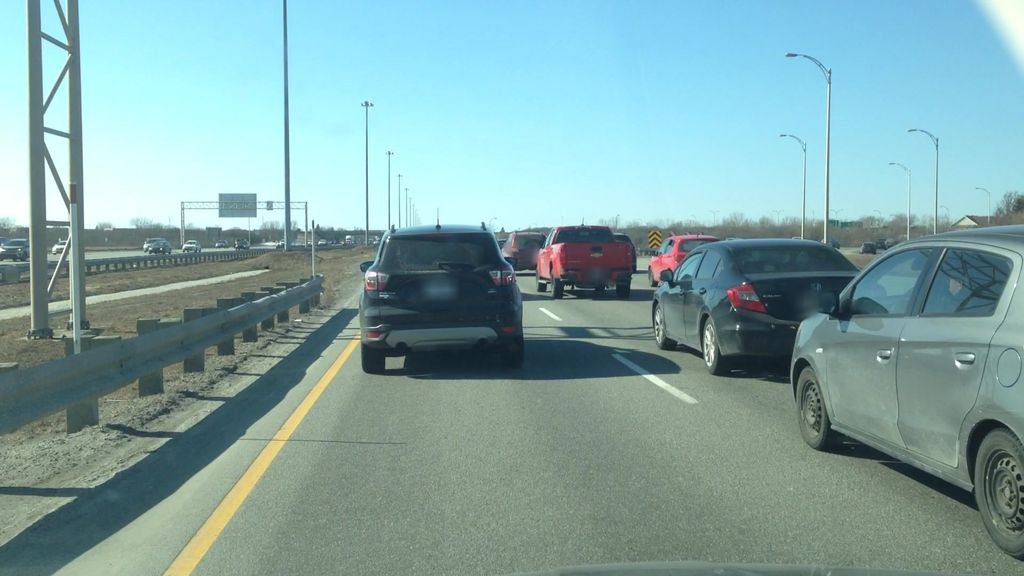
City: montreal